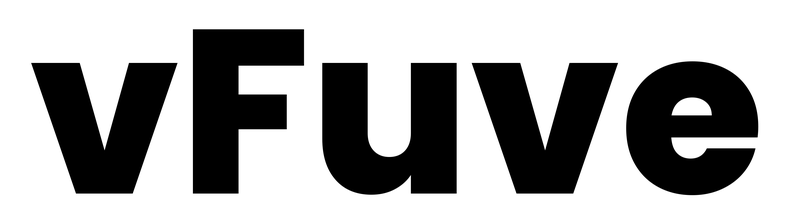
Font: Poppins-ExtraBold